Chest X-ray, PA view. Patient: 54 years old, sex F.
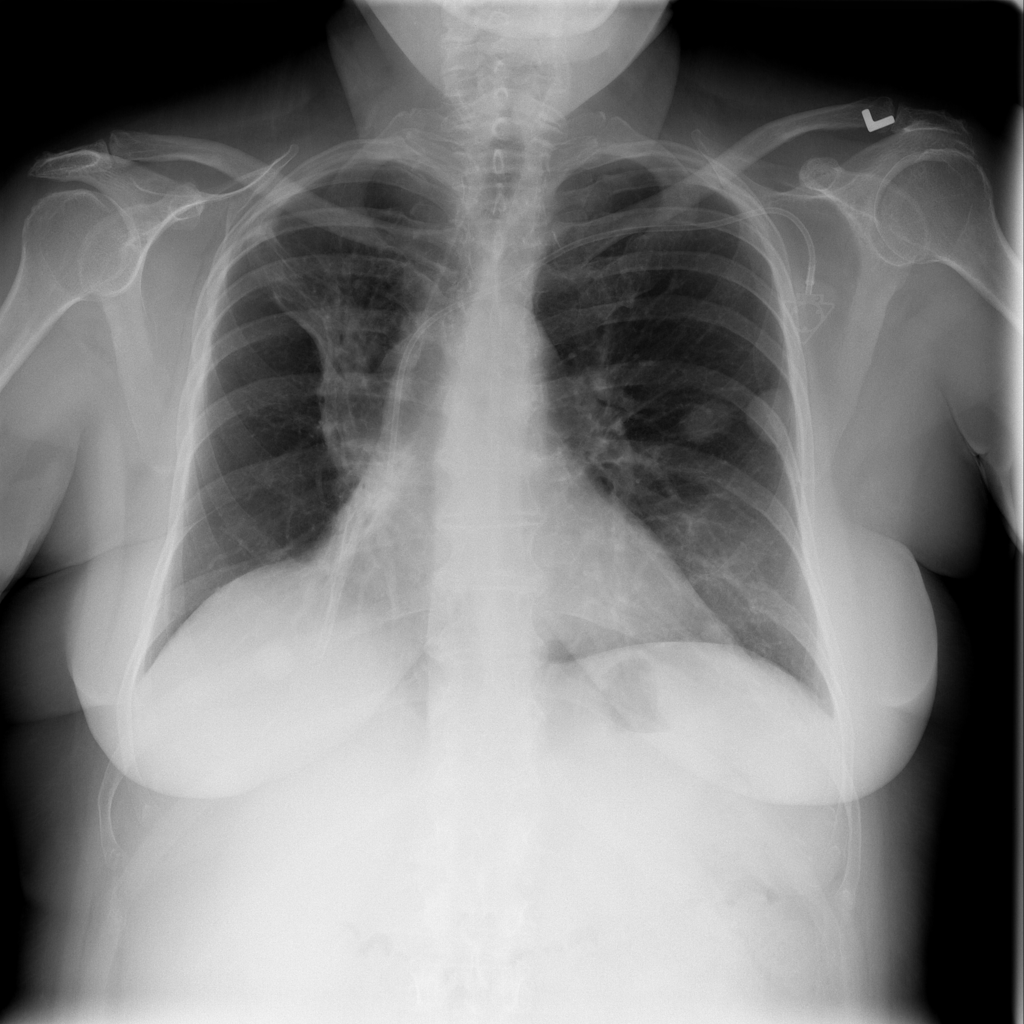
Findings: Atelectasis, Nodule